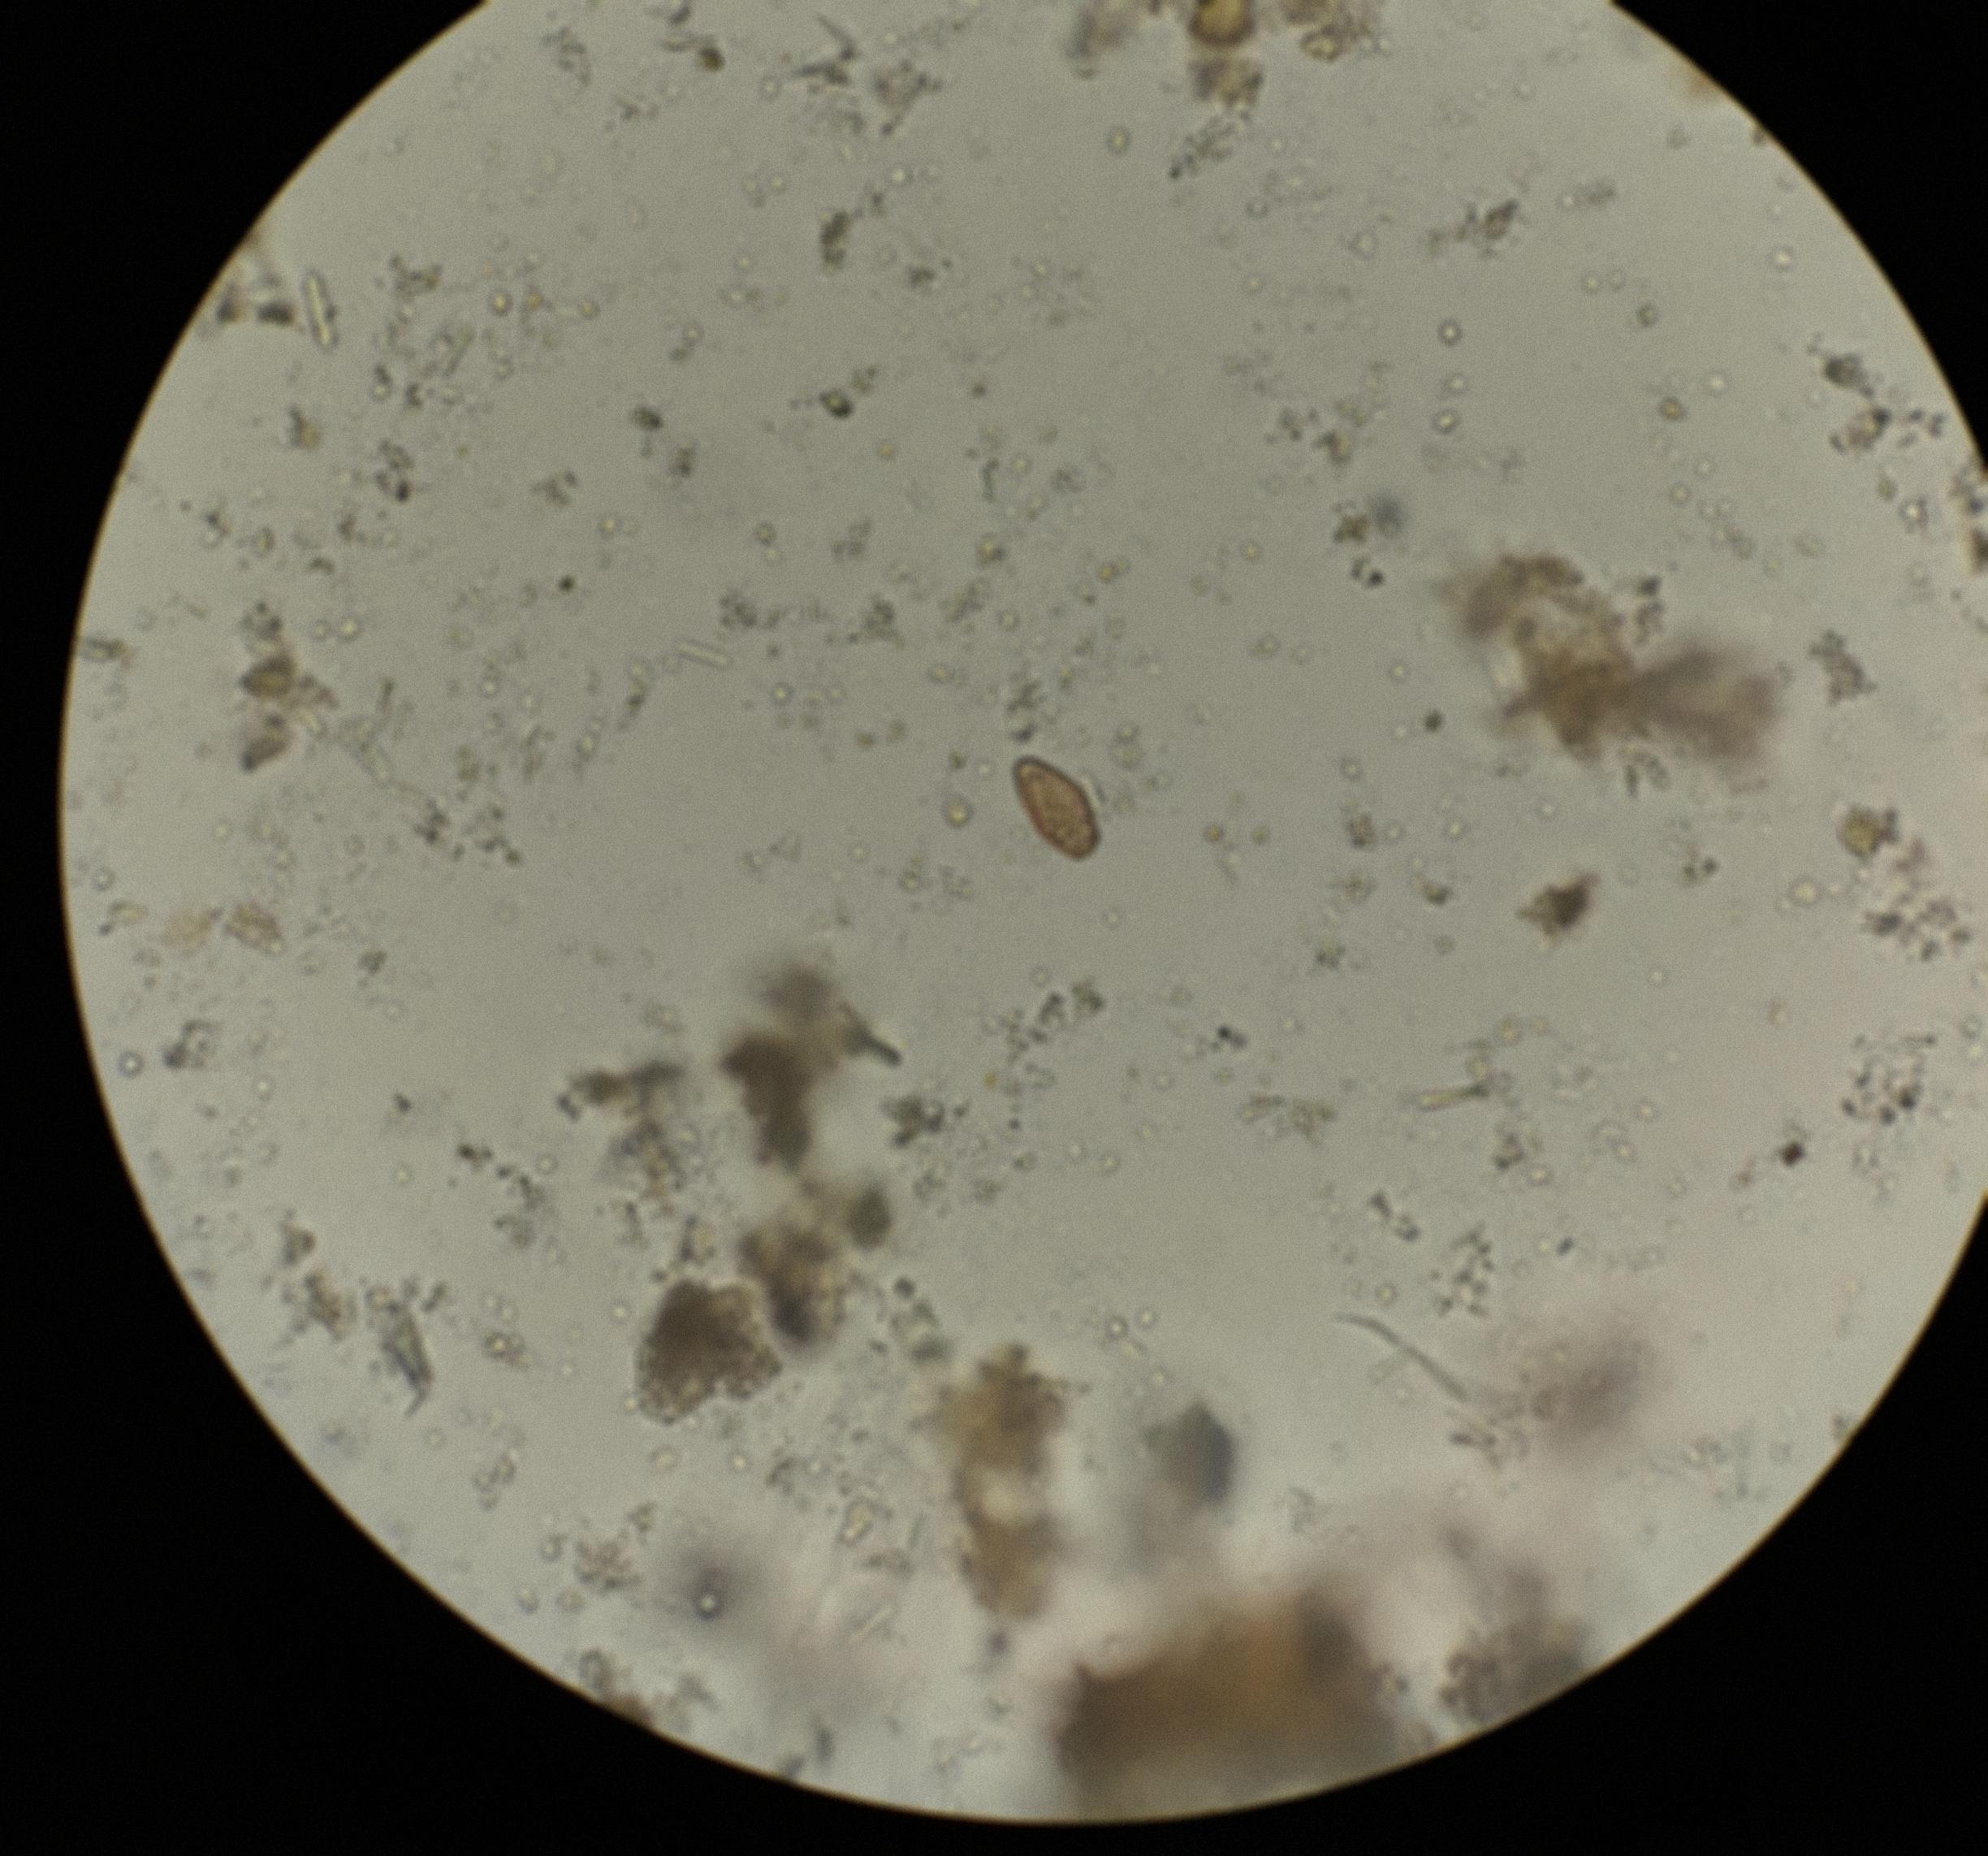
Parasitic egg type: Opisthorchis viverrine